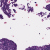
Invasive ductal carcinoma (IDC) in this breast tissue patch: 1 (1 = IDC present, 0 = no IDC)